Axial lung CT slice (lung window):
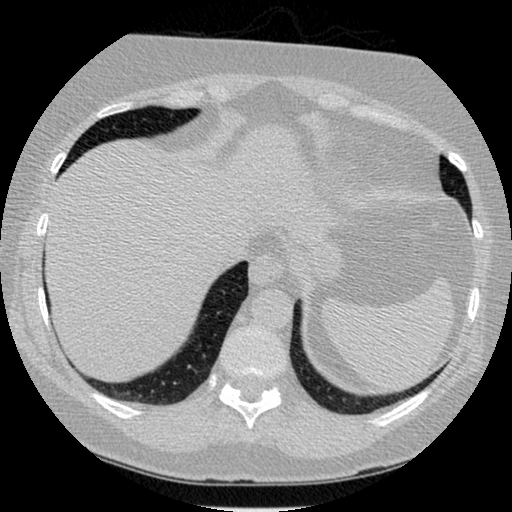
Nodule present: no